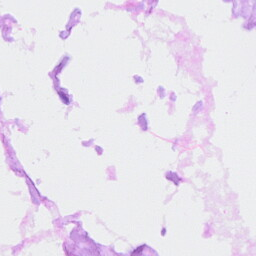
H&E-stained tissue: Ovarian